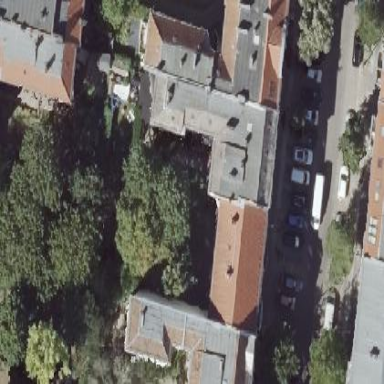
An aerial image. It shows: Building with apartments featuring unique double saltbox roof shape.